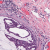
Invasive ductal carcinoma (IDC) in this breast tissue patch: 1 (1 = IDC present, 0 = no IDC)